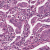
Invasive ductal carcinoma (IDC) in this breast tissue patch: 1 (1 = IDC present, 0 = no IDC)